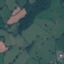
Label: Pasture